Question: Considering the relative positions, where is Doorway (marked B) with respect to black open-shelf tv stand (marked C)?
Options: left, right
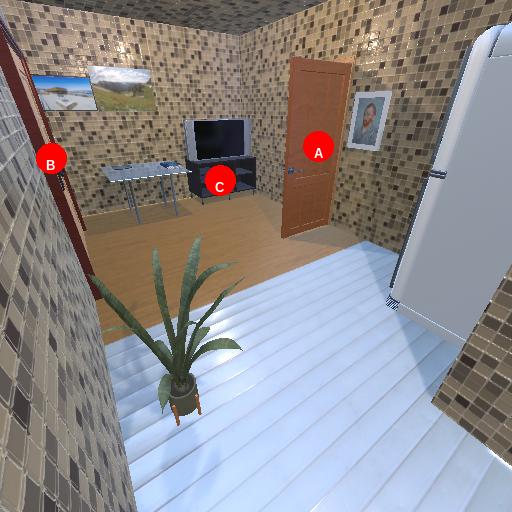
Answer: left